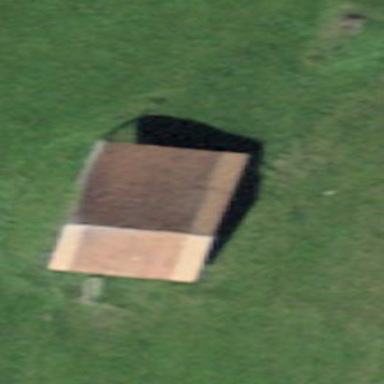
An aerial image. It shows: Rural barn.